Question: This is my query
'SELECT * from status_votes where vote = 'like' and status_id = 1 and item_poster = 'LUcase''
It returns 0 rows, but when I view the table there are rows which match my query

Please let me know where I am going wrong...
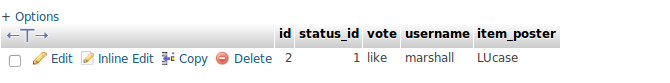
Answer: My assumption is that perhaps there are leading or trailing spaces in your data that aren't visible looking at the values in phpMyAdmin. Can you please try to edit a record in phpMyAdmin and see if it actually contain spaces.
Please try running this query:
'''
SELECT *
FROM status_votes
WHERE TRIM(vote) = 'like'
AND status_id = 1
AND TRIM(item_poster) = 'LUcase';
'''
If that doesn't work, can you please share your table structure?